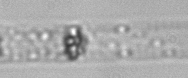
Label: Dactyliosolen_blavyanus